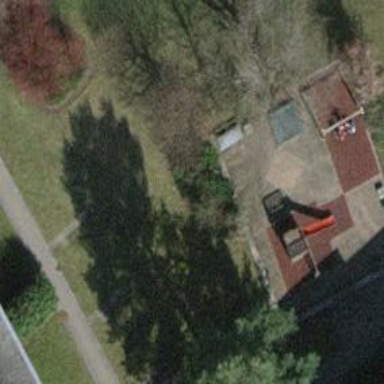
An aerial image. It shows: Picnic table located in leisure land area.